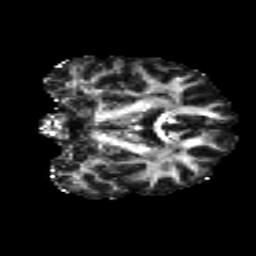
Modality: FA
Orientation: coronal
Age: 20
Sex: male
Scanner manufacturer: siemens
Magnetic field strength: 3 T
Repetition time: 8.8 s
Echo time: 0.085 s